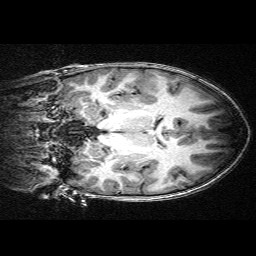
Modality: T1w
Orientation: coronal
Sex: male
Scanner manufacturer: siemens
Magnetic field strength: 3 T
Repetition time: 2.3 s
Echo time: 0.00336 s